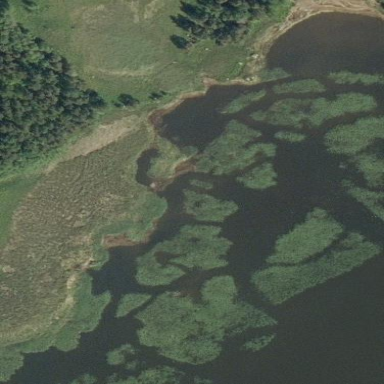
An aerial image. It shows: Marshy wetland area.